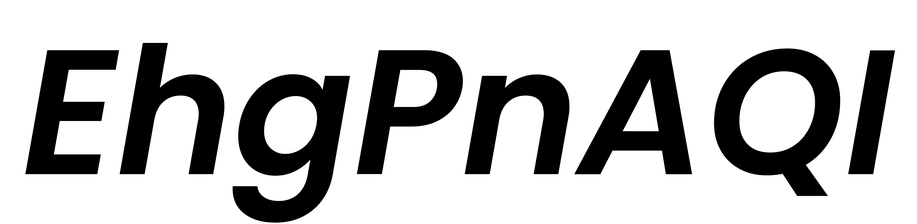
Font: Poppins-SemiBoldItalic